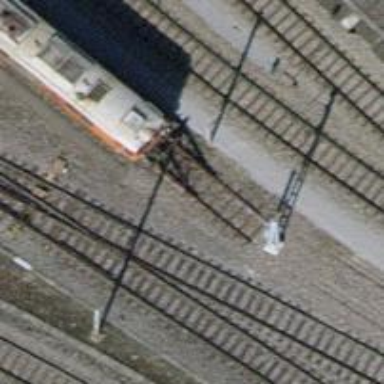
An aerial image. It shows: Railway buffer stop.